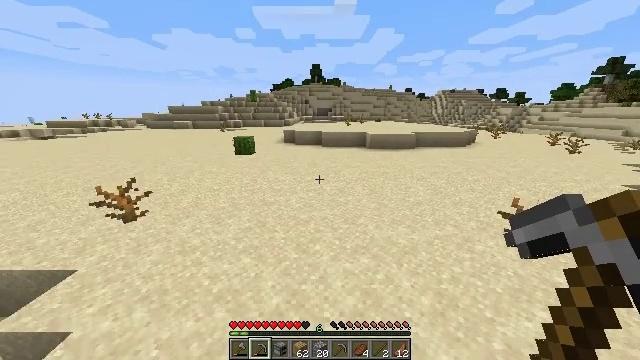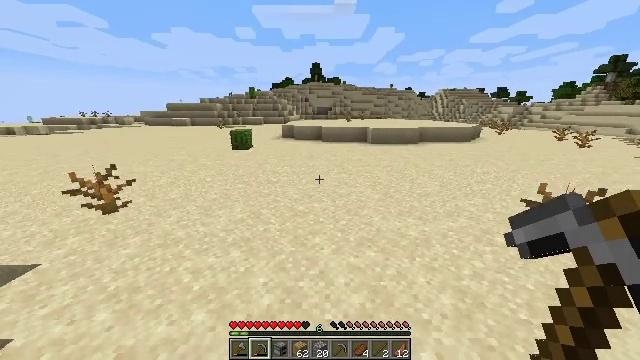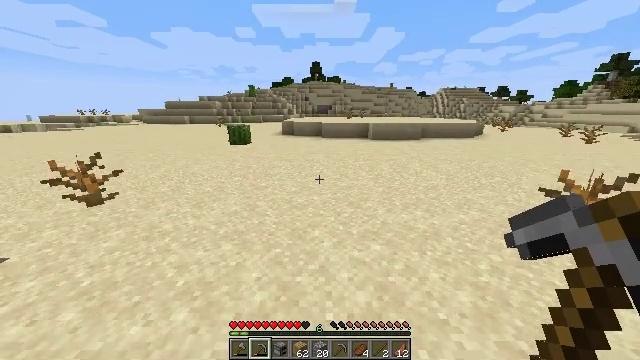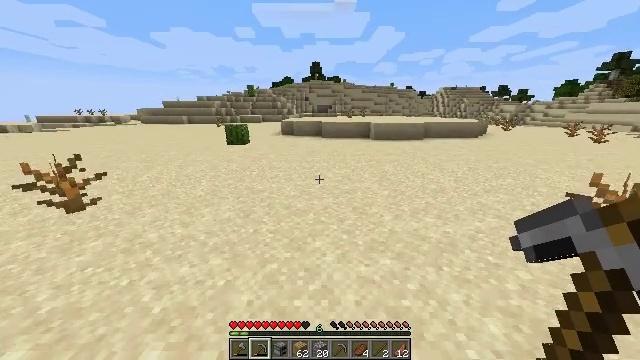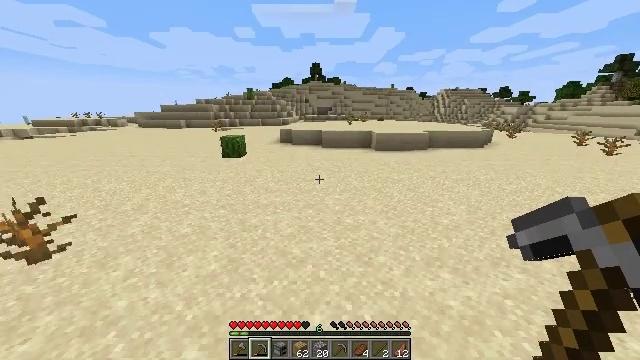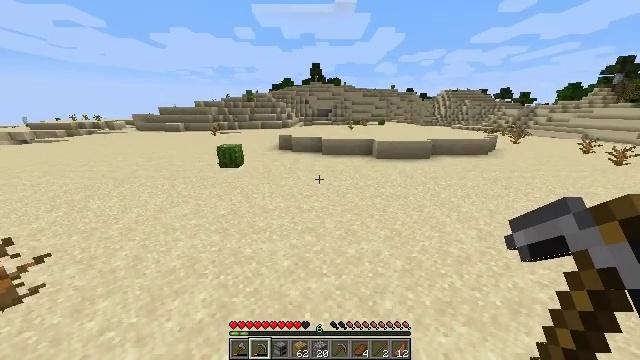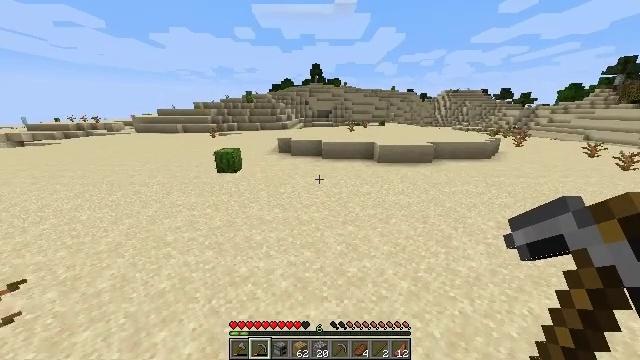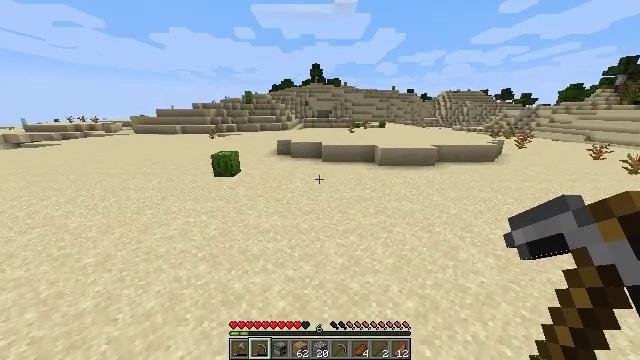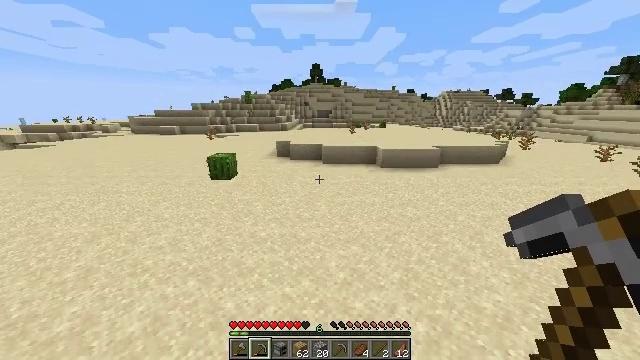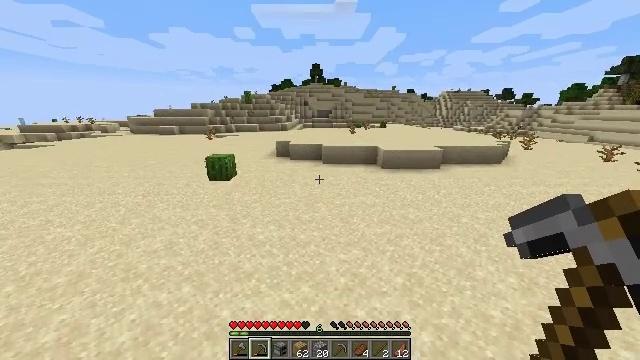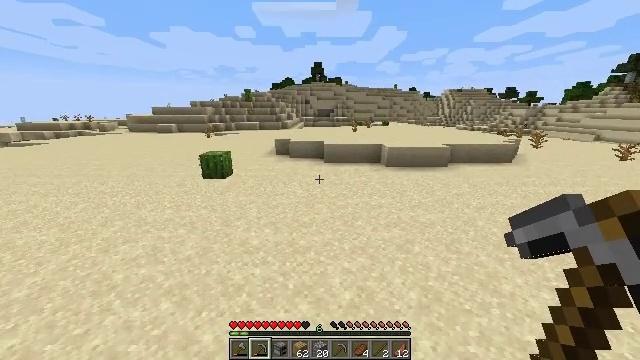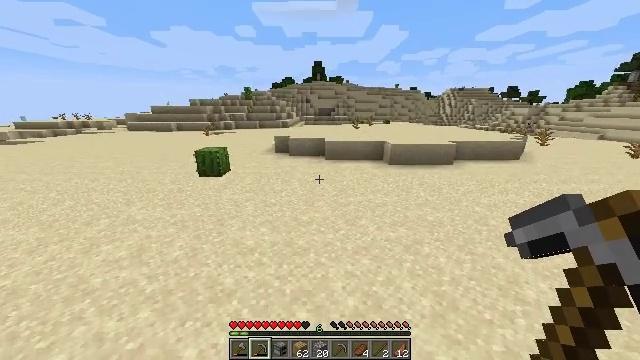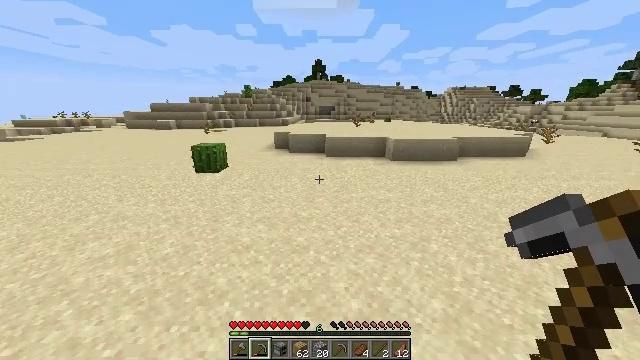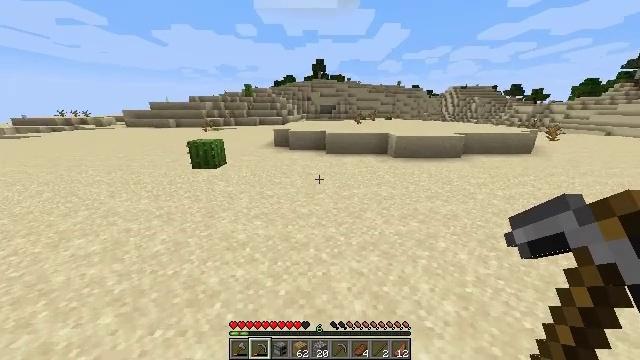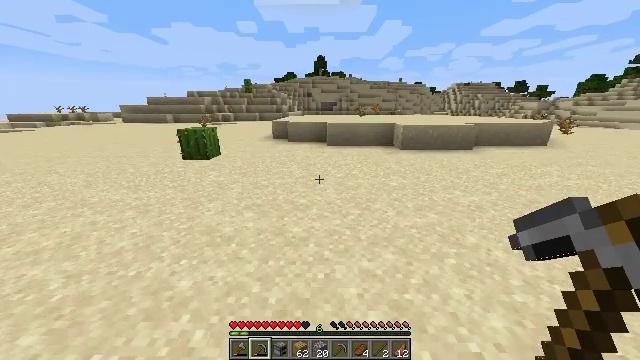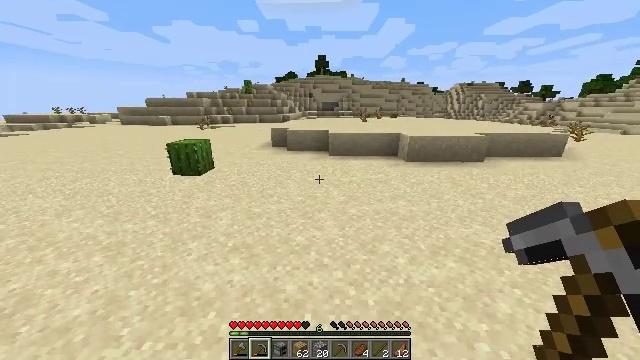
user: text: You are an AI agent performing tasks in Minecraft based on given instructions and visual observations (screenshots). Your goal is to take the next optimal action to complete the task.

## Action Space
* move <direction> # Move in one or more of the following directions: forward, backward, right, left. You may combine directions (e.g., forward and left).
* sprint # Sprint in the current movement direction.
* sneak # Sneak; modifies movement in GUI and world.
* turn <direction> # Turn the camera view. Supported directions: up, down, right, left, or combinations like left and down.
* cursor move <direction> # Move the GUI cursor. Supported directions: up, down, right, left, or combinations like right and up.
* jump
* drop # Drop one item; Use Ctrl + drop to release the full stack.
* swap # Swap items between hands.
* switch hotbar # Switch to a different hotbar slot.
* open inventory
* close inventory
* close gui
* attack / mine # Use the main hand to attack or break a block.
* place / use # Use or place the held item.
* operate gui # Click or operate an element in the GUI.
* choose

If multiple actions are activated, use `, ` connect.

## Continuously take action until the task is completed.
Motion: motion action
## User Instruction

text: Harvest the dead bush.
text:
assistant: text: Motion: move forward, sprint, jump
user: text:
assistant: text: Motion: move forward, sprint, jump
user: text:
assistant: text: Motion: move forward, sprint, jump
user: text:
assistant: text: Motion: move forward, sprint, jump
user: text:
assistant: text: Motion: move forward, sprint, jump
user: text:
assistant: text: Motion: move forward, sprint, jump
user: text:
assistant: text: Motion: move forward, sprint, jump
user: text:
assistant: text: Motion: move forward, sprint, jump
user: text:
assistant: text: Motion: move forward, sprint, jump
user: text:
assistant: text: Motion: move forward, sprint, jump
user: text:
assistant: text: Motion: move forward, sprint, jump
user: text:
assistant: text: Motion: move forward, sprint, jump
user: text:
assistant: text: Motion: move forward, sprint, jump
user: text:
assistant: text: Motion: move forward, sprint, jump
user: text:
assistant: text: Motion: move forward, sprint, jump
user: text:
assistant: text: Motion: move forward, sprint, jump
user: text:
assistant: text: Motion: move forward, sprint, jump
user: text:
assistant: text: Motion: move forward, sprint, jump
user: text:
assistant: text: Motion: move forward, sprint, jump
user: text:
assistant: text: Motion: move forward, sprint, jump
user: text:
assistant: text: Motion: move forward, sprint, jump
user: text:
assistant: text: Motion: move forward, sprint, jump
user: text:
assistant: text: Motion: move forward, sprint, jump
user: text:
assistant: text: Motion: move forward, sprint, jump
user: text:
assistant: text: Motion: move forward, sprint, jump
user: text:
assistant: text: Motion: move forward, sprint, jump
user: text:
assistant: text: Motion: move forward, sprint, jump
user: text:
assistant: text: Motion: move forward, sprint, jump
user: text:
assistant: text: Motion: move forward, sprint, jump
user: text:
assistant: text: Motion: move forward, sprint, jump